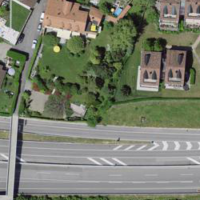
EUNIS habitat code: 57
Species observed at this site:
Yucca filamentosa